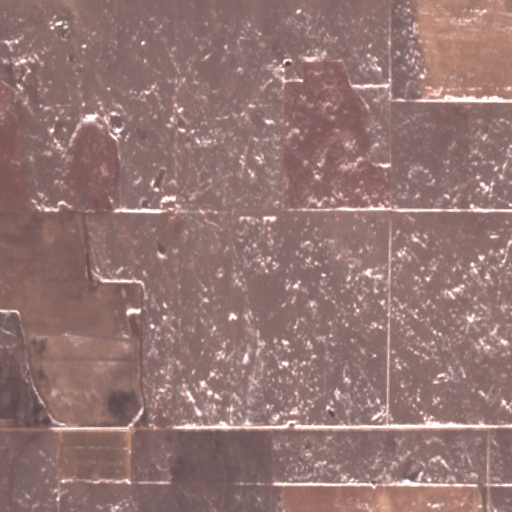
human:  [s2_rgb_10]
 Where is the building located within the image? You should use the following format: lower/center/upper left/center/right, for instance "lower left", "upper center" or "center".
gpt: The building is located in the lower left of the image.
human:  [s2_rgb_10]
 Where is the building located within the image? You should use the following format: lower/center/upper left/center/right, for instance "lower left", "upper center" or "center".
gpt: The building is located in the lower left of the image.
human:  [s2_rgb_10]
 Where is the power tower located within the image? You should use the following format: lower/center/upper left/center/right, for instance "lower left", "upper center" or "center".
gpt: There is no power tower in the image.